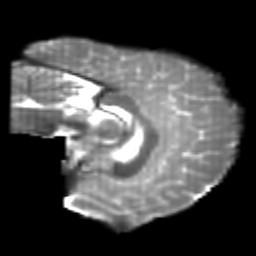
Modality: T2w
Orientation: sagittal
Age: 22
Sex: female
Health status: healthy
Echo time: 0.074 s